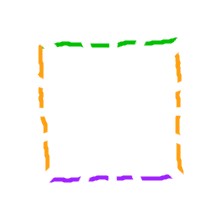
Shape: square